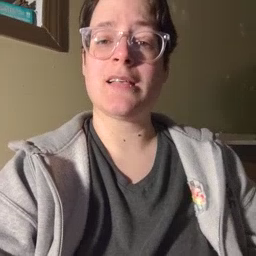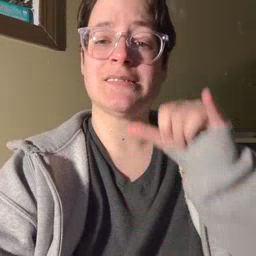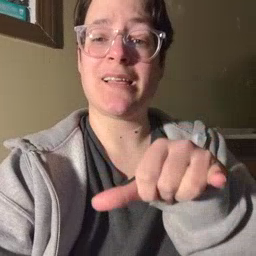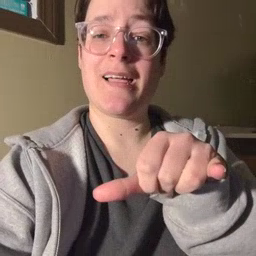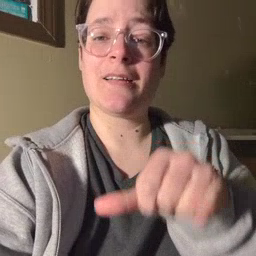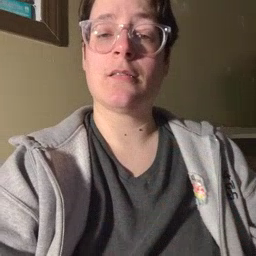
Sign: stay